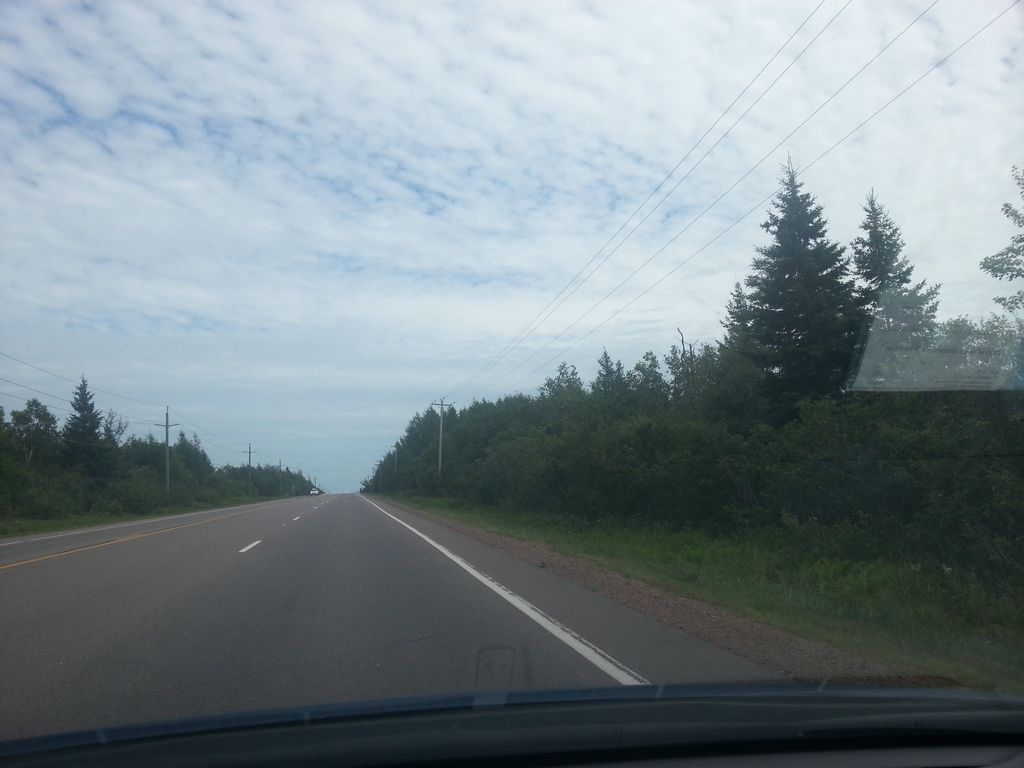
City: charlottetown